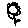
Label: flower